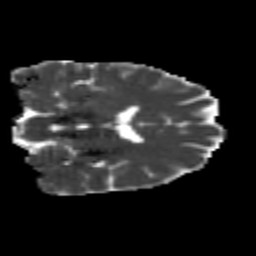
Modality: MD
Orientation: coronal
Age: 24
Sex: female
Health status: healthy
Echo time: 0.074 s